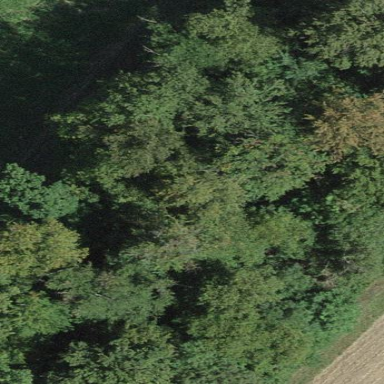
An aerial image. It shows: Forest area.